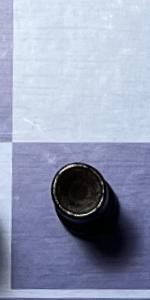
Label: Rook_Black